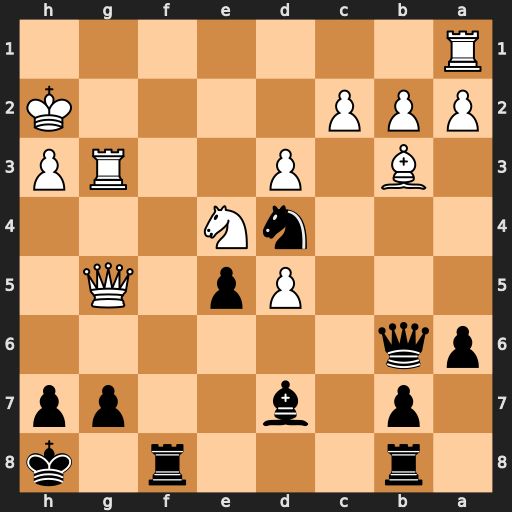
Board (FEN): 1r3r1k/1p1b2pp/pq6/3Pp1Q1/3nN3/1B1P2RP/PPP4K/R7
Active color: b
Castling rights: -
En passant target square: -
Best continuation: Nf3+ Rxf3 Rxf3